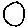
Label: circle